Breast ultrasound image
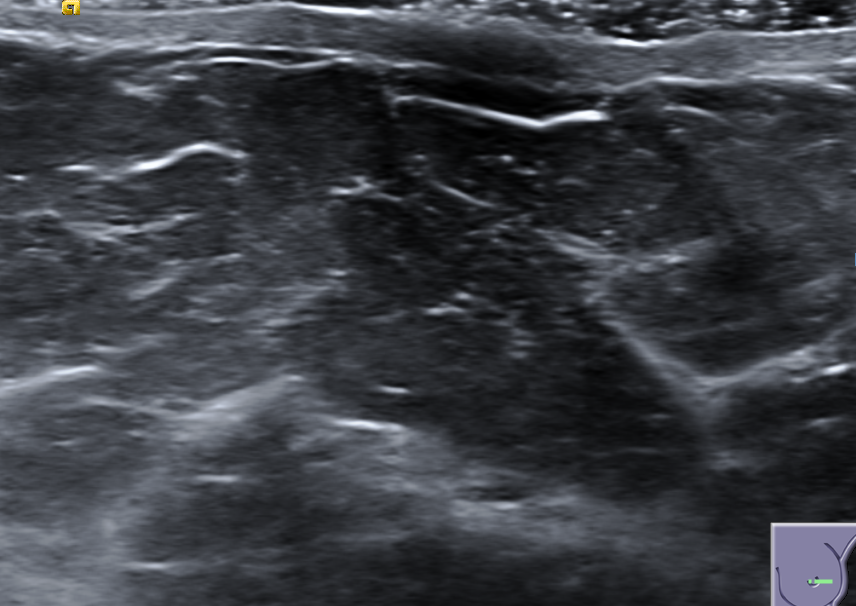
Diagnosis: normal